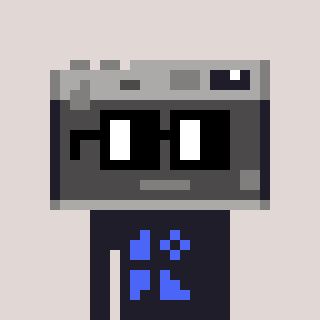
a pixel art character with square black glasses, a camera-shaped head and a grayscale-colored body on a warm background